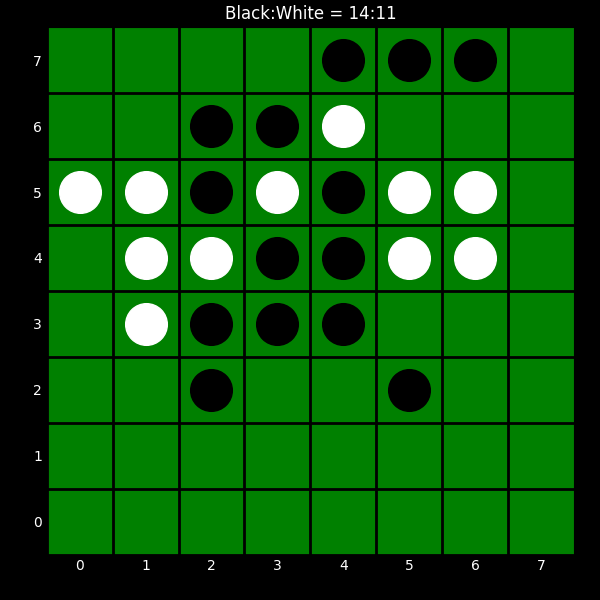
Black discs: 14
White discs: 11